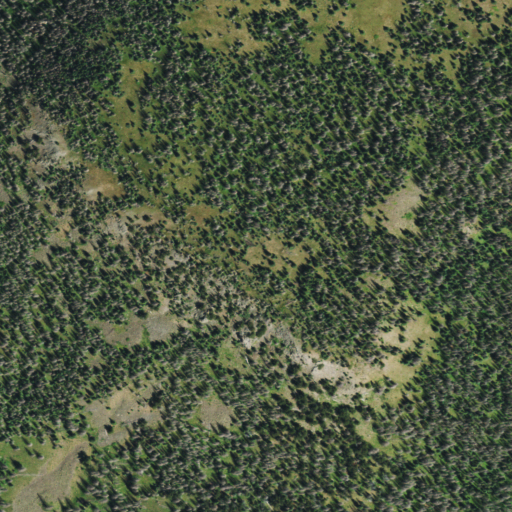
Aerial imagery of mountain in Colorado named Jarosa Peak containing evergreen forest, woody wetlands, grassland, and herbaceous wetlands